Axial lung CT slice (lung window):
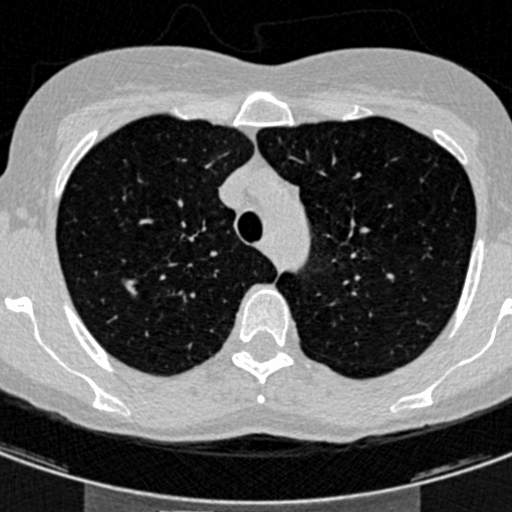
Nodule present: yes
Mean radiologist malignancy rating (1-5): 3.5